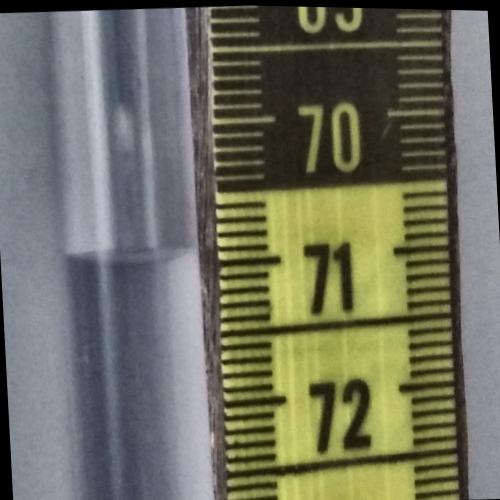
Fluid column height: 70.9 cm